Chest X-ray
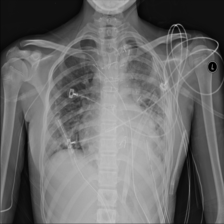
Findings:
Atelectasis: negative
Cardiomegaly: negative
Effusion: negative
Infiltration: negative
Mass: negative
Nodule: negative
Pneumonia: negative
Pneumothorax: positive
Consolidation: negative
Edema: negative
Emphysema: negative
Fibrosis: negative
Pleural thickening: negative
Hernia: negative